Field crop: maize
Growth stage: 2
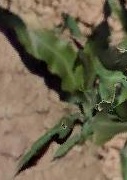
Species: maize